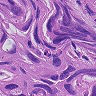
Metastatic tissue present: yes